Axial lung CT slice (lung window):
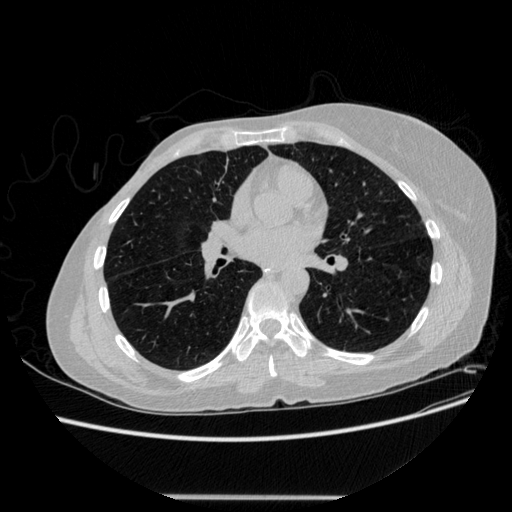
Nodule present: no